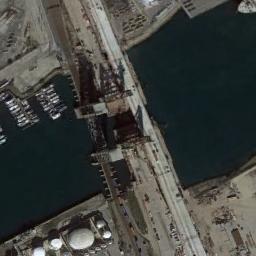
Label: bridge